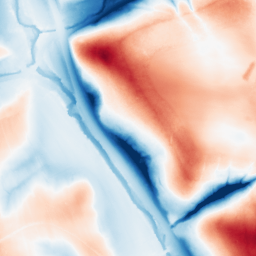
Category: trend_removal
Decomposition family: local_polynomial
Decomposition parameters: window_size: 101
degree: 3
Upsampling method: sinc_blackman
Upsampling parameters: scale: 2
kernel_size: 8
Upsampling scale: 2